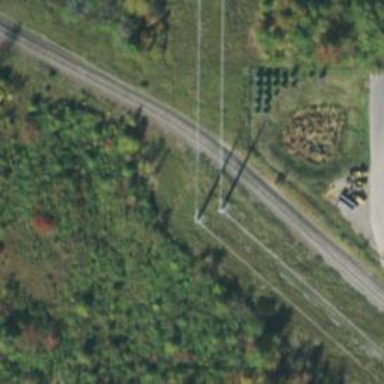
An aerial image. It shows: Power tower.